Question: My
'''
// Get all characters
const getAllCharacters = async () => {
const response = await fetch(API_URL + "/character");
return await response.json();
};
'''
'''
const API_URL = "https://rickandmortyapi.com/api";
export { API_URL };
'''
'''
// API
import { getAllCharacters } from "../api";
//Function
function Home() {
const [character, setCharacter] = useState([]);
// API
useEffect(() => {
getAllCharacters()
.then((data) => {
setCharacter(data.results);
})
.catch((err) => {
console.log(err);
});
}, [character]);
return <div>name: {character.name}</div>;
}
'''
Result:
'name:'
There is my component:

I cant understand why this is not working (Im newbie in React JS, so dont judge me please)
P.S. '{character[0].name}' throw an error: 'TypeError: can't access property "name", character[0] is undefined'
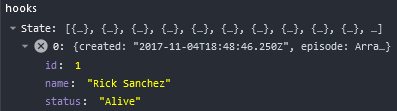
Answer: - As stated in the comment, you're getting an array, so you'll need something like 'map()' to loop over them- Also, to call the API just once, you'll need to add an empty array to the 'useEffect' instead of the 'character' variable, that will cause infinity calls.<URL>
Applying those fixed gives us something like this:
'''
const { useState, useEffect } = React;
const Example = () => {
const [character, setCharacter] = useState([]);
const API_URL = "https://rickandmortyapi.com/api";
const getAllCharacters = () => {
return fetch(API_URL + "/character")
.then(res => res.json())
.then(json => json);
};
useEffect(() => {
getAllCharacters()
.then((data) => {
setCharacter(data.results);
})
.catch((err) => {
console.log(err);
});
}, [ ]);
return (
<div>
{character.map(c => {
return <span>{c.name}</span>;
})}
</div>
)
}
ReactDOM.render(<Example />, document.getElementById("react"));
'''
'''
div { display: flex; flex-direction: column; }
'''
'''
<script src="https://cdnjs.cloudflare.com/ajax/libs/react/17.0.1/umd/react.production.min.js"></script>
<script src="https://cdnjs.cloudflare.com/ajax/libs/react-dom/17.0.1/umd/react-dom.production.min.js"></script>
<div id="react"></div>
'''